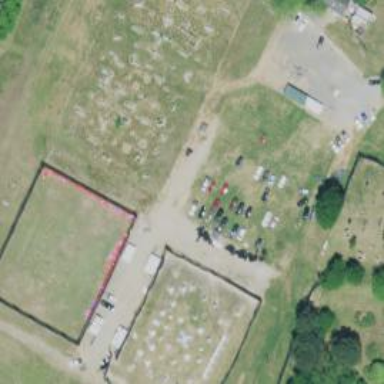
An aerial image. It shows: Paintball pitch for leisure land activities.